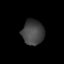
Tissue: prostate
Cell type: T cells
Senescence score: 0.347
Nuclear area (px): 542
Mean DAPI intensity: 66.295